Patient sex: M
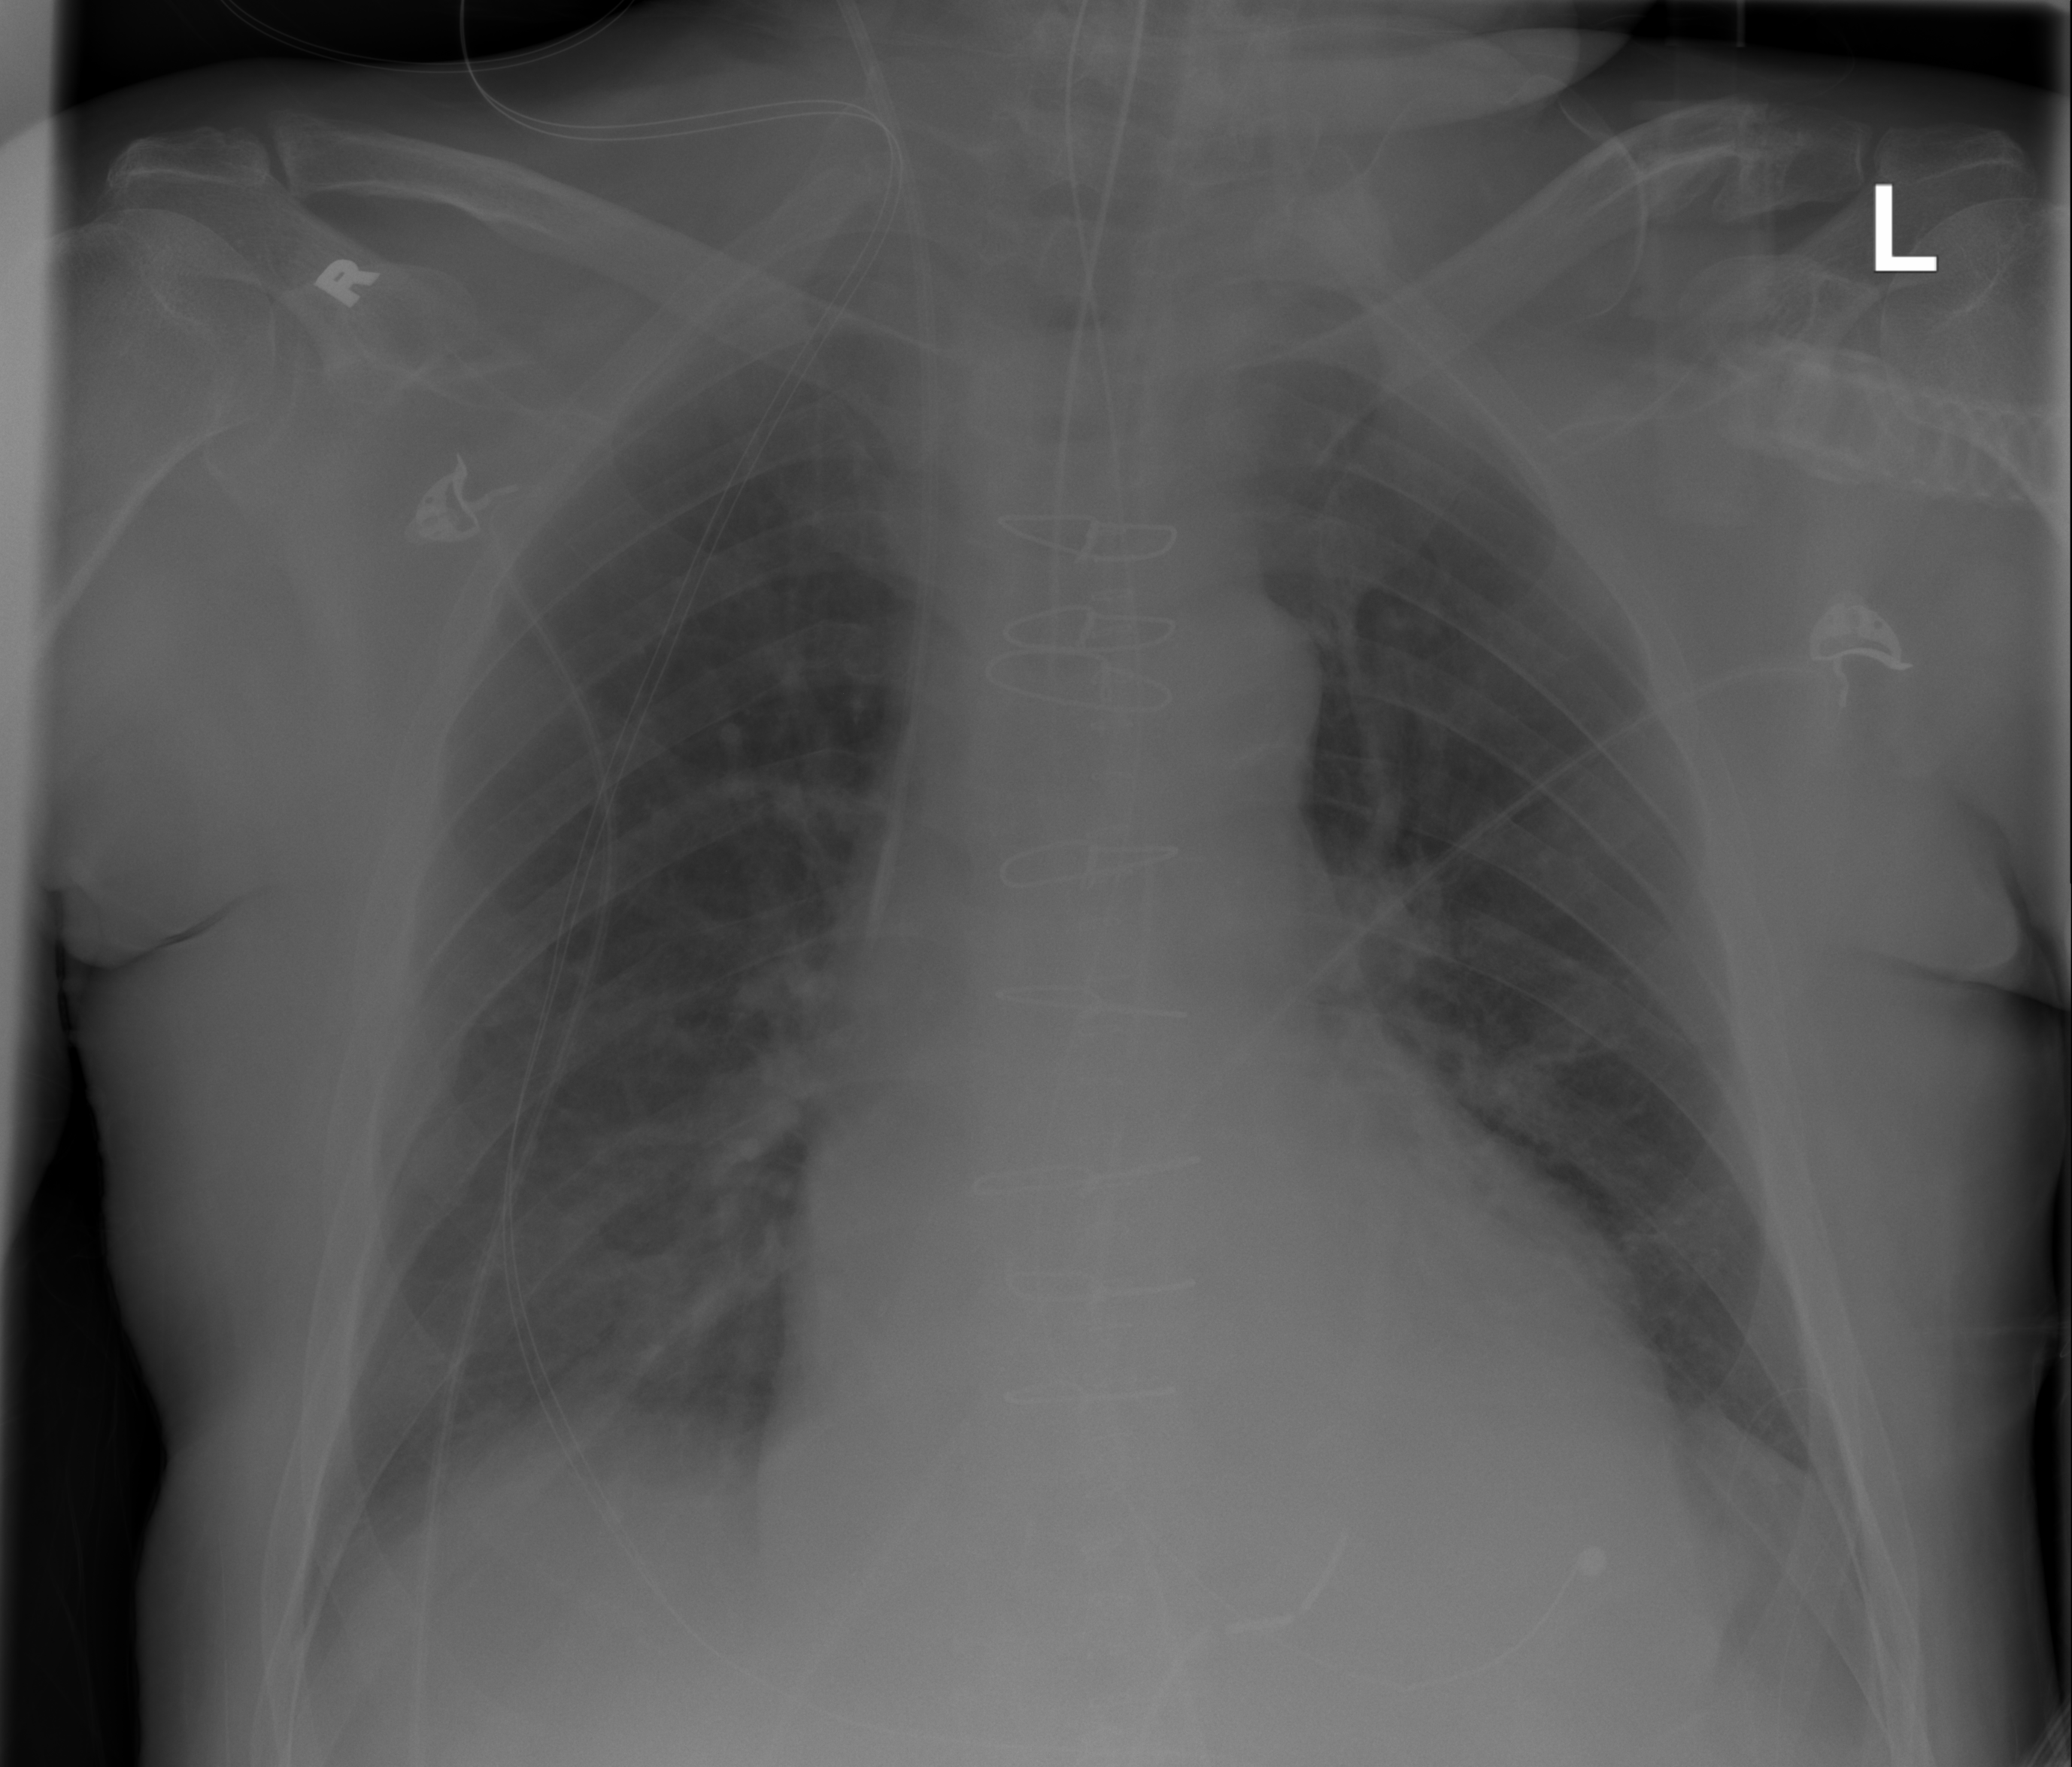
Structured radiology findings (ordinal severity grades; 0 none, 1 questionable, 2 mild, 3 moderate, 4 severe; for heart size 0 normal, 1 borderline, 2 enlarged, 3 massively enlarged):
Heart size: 2
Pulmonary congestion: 0
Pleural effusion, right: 2
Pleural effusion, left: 2
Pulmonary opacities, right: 0
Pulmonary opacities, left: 1
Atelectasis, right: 2
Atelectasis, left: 2